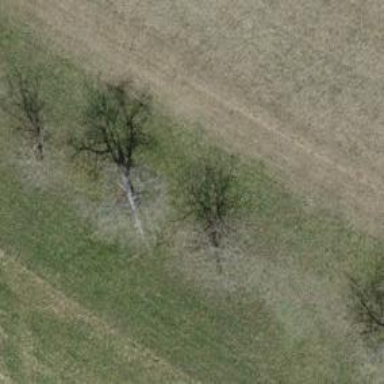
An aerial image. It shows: Mixed deciduous tree with variety of leaves.